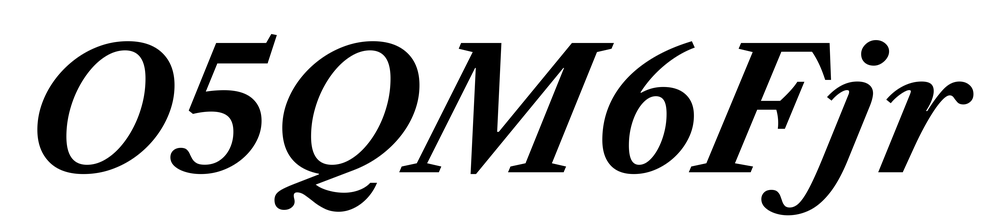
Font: LibreCaslonText-Italic_Bold_Italic